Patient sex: M
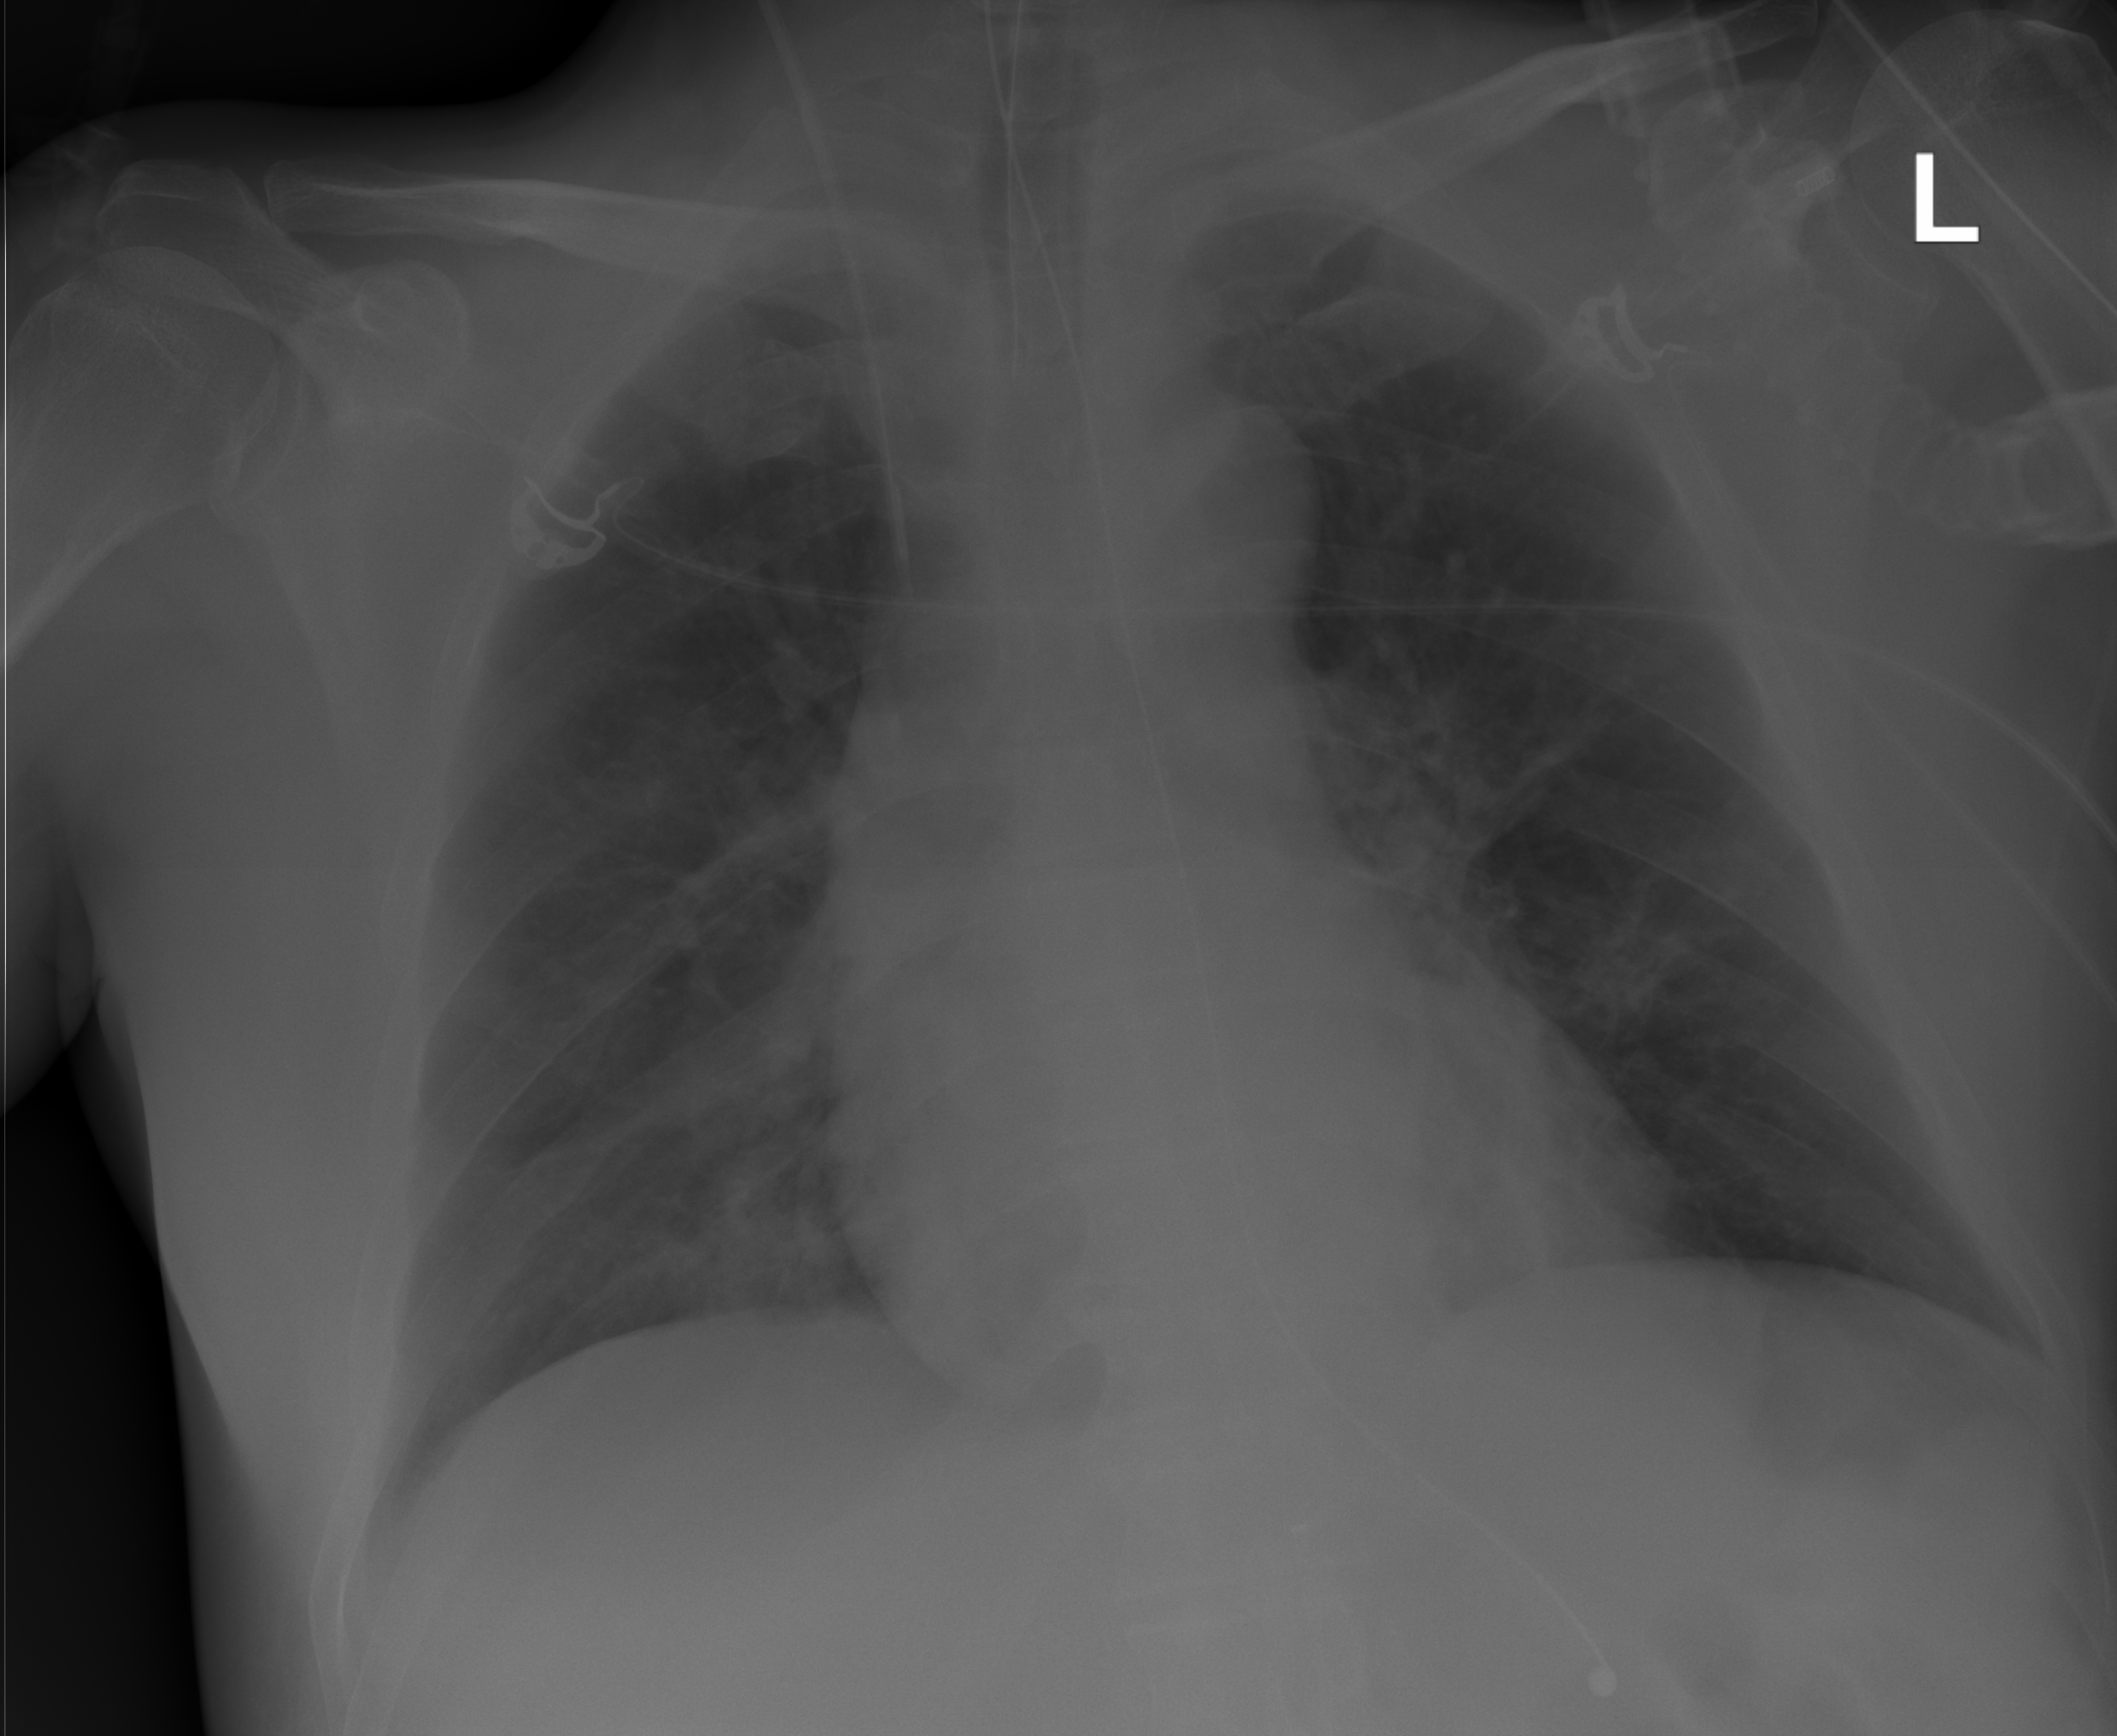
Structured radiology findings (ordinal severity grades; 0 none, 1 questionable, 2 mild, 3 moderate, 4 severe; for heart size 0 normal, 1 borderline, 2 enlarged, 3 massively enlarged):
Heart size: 0
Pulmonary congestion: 0
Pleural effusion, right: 2
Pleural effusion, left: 0
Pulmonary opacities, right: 2
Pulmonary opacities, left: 1
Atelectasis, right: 1
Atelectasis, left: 0